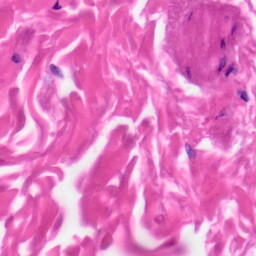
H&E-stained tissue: Skin